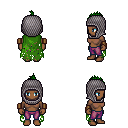
a pixel art fantasy rpg character, female body template, human, dark skin, green tattered cape, magenta pants, green mohawk hairstyle, chain hood, leather bracers, four views (front, back, left, right), 2x2 character sprite sheet, small pixel art, hard edges, no anti-aliasing